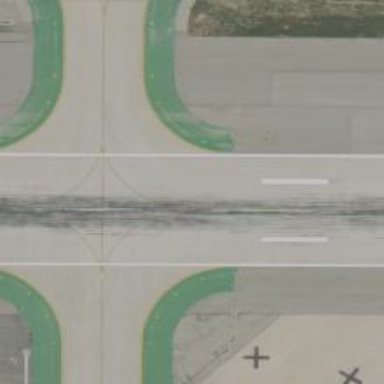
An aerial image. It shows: Image of taxiway at airport.